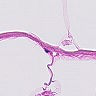
Metastatic tissue present: no